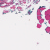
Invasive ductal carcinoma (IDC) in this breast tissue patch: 0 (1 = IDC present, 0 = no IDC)